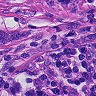
Metastatic tissue present: yes